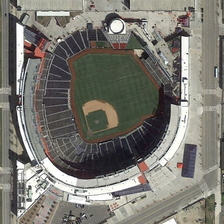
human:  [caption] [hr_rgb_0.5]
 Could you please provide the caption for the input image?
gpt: there's a green lawn in the sports tube .

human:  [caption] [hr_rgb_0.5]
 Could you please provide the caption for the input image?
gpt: there is a stadium on the side of the road .

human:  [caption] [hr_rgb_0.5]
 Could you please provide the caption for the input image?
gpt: there is a stadium on the side of the road .

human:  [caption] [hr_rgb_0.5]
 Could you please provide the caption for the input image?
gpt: there's a green lawn in the sports tube .

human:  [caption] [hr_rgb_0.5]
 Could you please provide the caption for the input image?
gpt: there is a stadium on the side of the road .